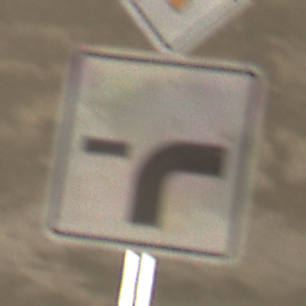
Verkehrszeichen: VerlaufVorfahrtsstrasse9
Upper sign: Vorfahrtsstrasse
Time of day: Midday
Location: Roofed (Tunnel)
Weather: NotSpecified
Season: NotSpecified
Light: Natural